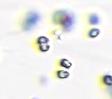
Label: Phaeocystis